Interaction volume radius: 5 \u00c5
Interaction volume height: 10 \u00c5
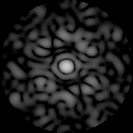
Disorder parameter: 0.6872